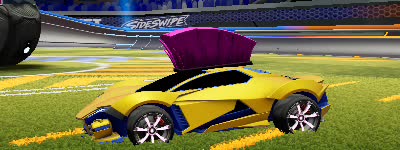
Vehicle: werewolf